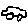
Label: car